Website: crate-barrel
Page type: newsletter-management
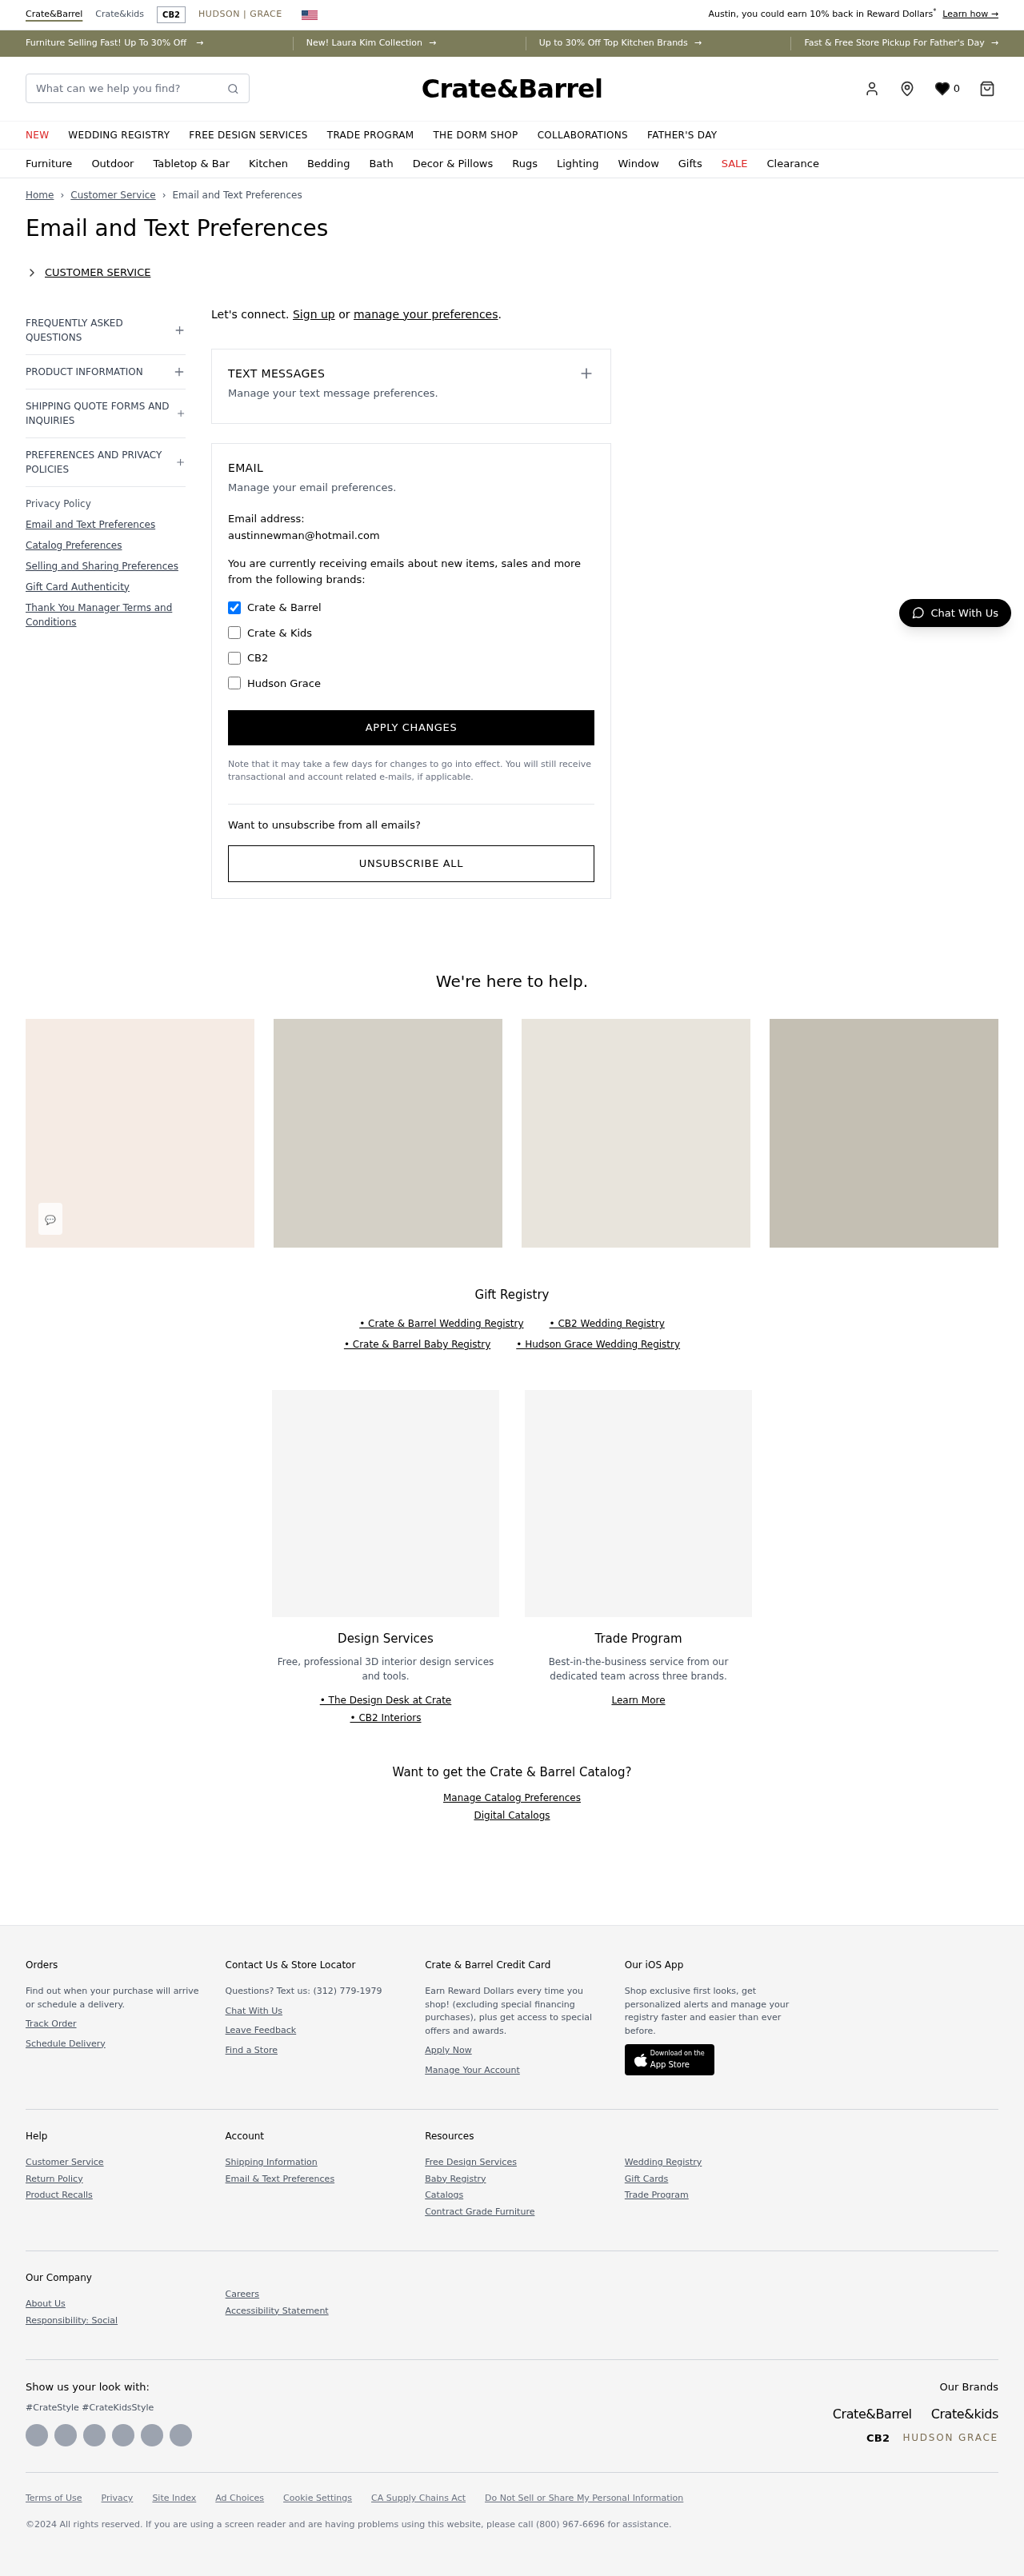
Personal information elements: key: PII_EMAIL
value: austinnewman@hotmail.com
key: PII_FIRSTNAME
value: Austin
Search elements: key: HEADER_SEARCH
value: What can we help you find?
Other elements: key: WISHLIST_COUNT
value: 0